Question: I am making a real time cards game in HTML 5 canvas. The backend server is . Designing the cards table is giving me a hard time, because I just don't want to draw everything on canvas.
.
One option I have right now is to make this image as the background of the canvas and animate my cards over it. This is good for , but then I may not be able to capture events like .
> What is the best way to solve this situation? Should I set it as
background of canvas, or create it over canvas with css?
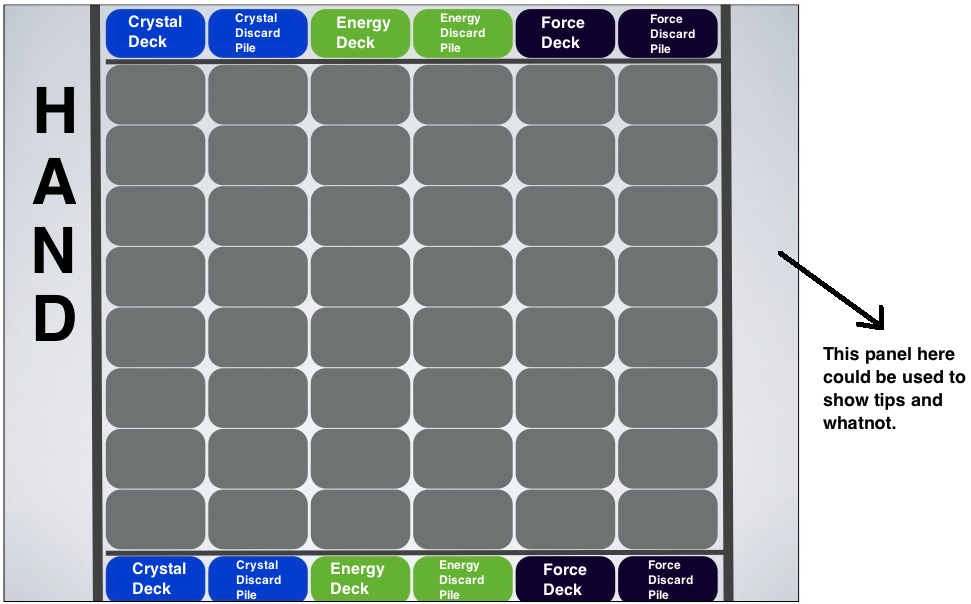
Answer: You can determine which cell the mouse is over like this:
- Listen for 'dragmove' events which fire when the card is being dragged.- Inside the dragmove handler, get the mouse position,- Mathematically calculate which cell the mouse is over
A Demo: <URL>
Here's how it might look in code:
'''
card1.on("dragmove",function(){
var mouse=stage.getPointerPosition();
var cellX=parseInt((mouse.x-borderOffsetX)/cellWidth);
var cellY=parseInt((mouse.y-borderOffsetY)/cellHeight);
highlight.position({
x:borderOffsetX+cellX*cellWidth,
y:borderOffsetY+cellY*cellHeight
});
layer.draw();
});
});
'''